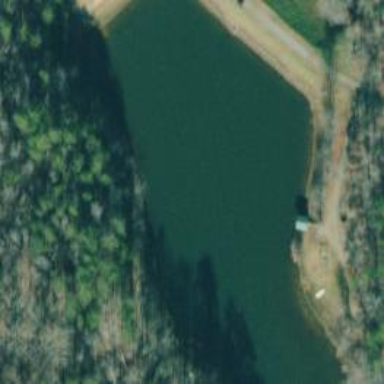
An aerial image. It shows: Reservoir.